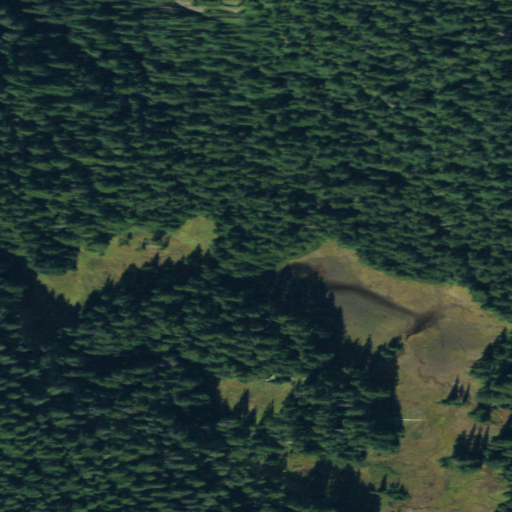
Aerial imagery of plain(s) in Washington named Celery Meadow containing evergreen forest and woody wetlands